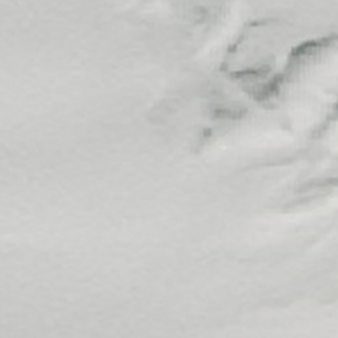
Label: other